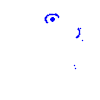
Particle: kaon